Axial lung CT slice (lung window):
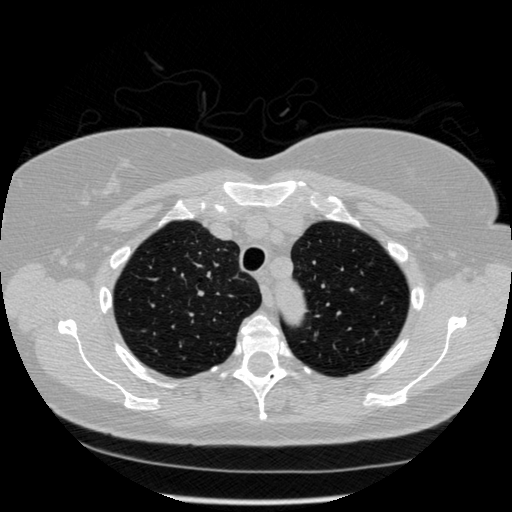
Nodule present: no